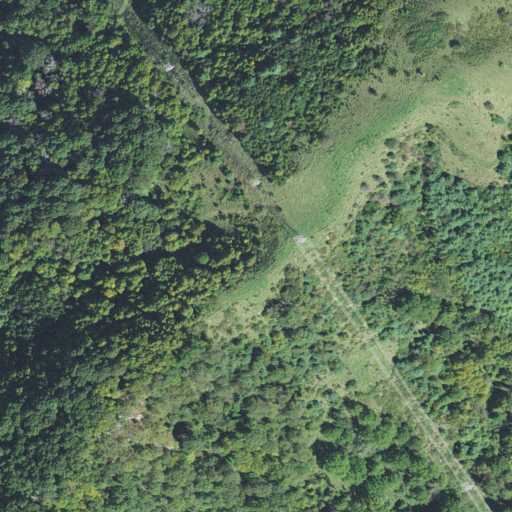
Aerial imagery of gap in North Carolina named Jump Off Gap containing deciduous forest, pasture, and mixed forest